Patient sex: F
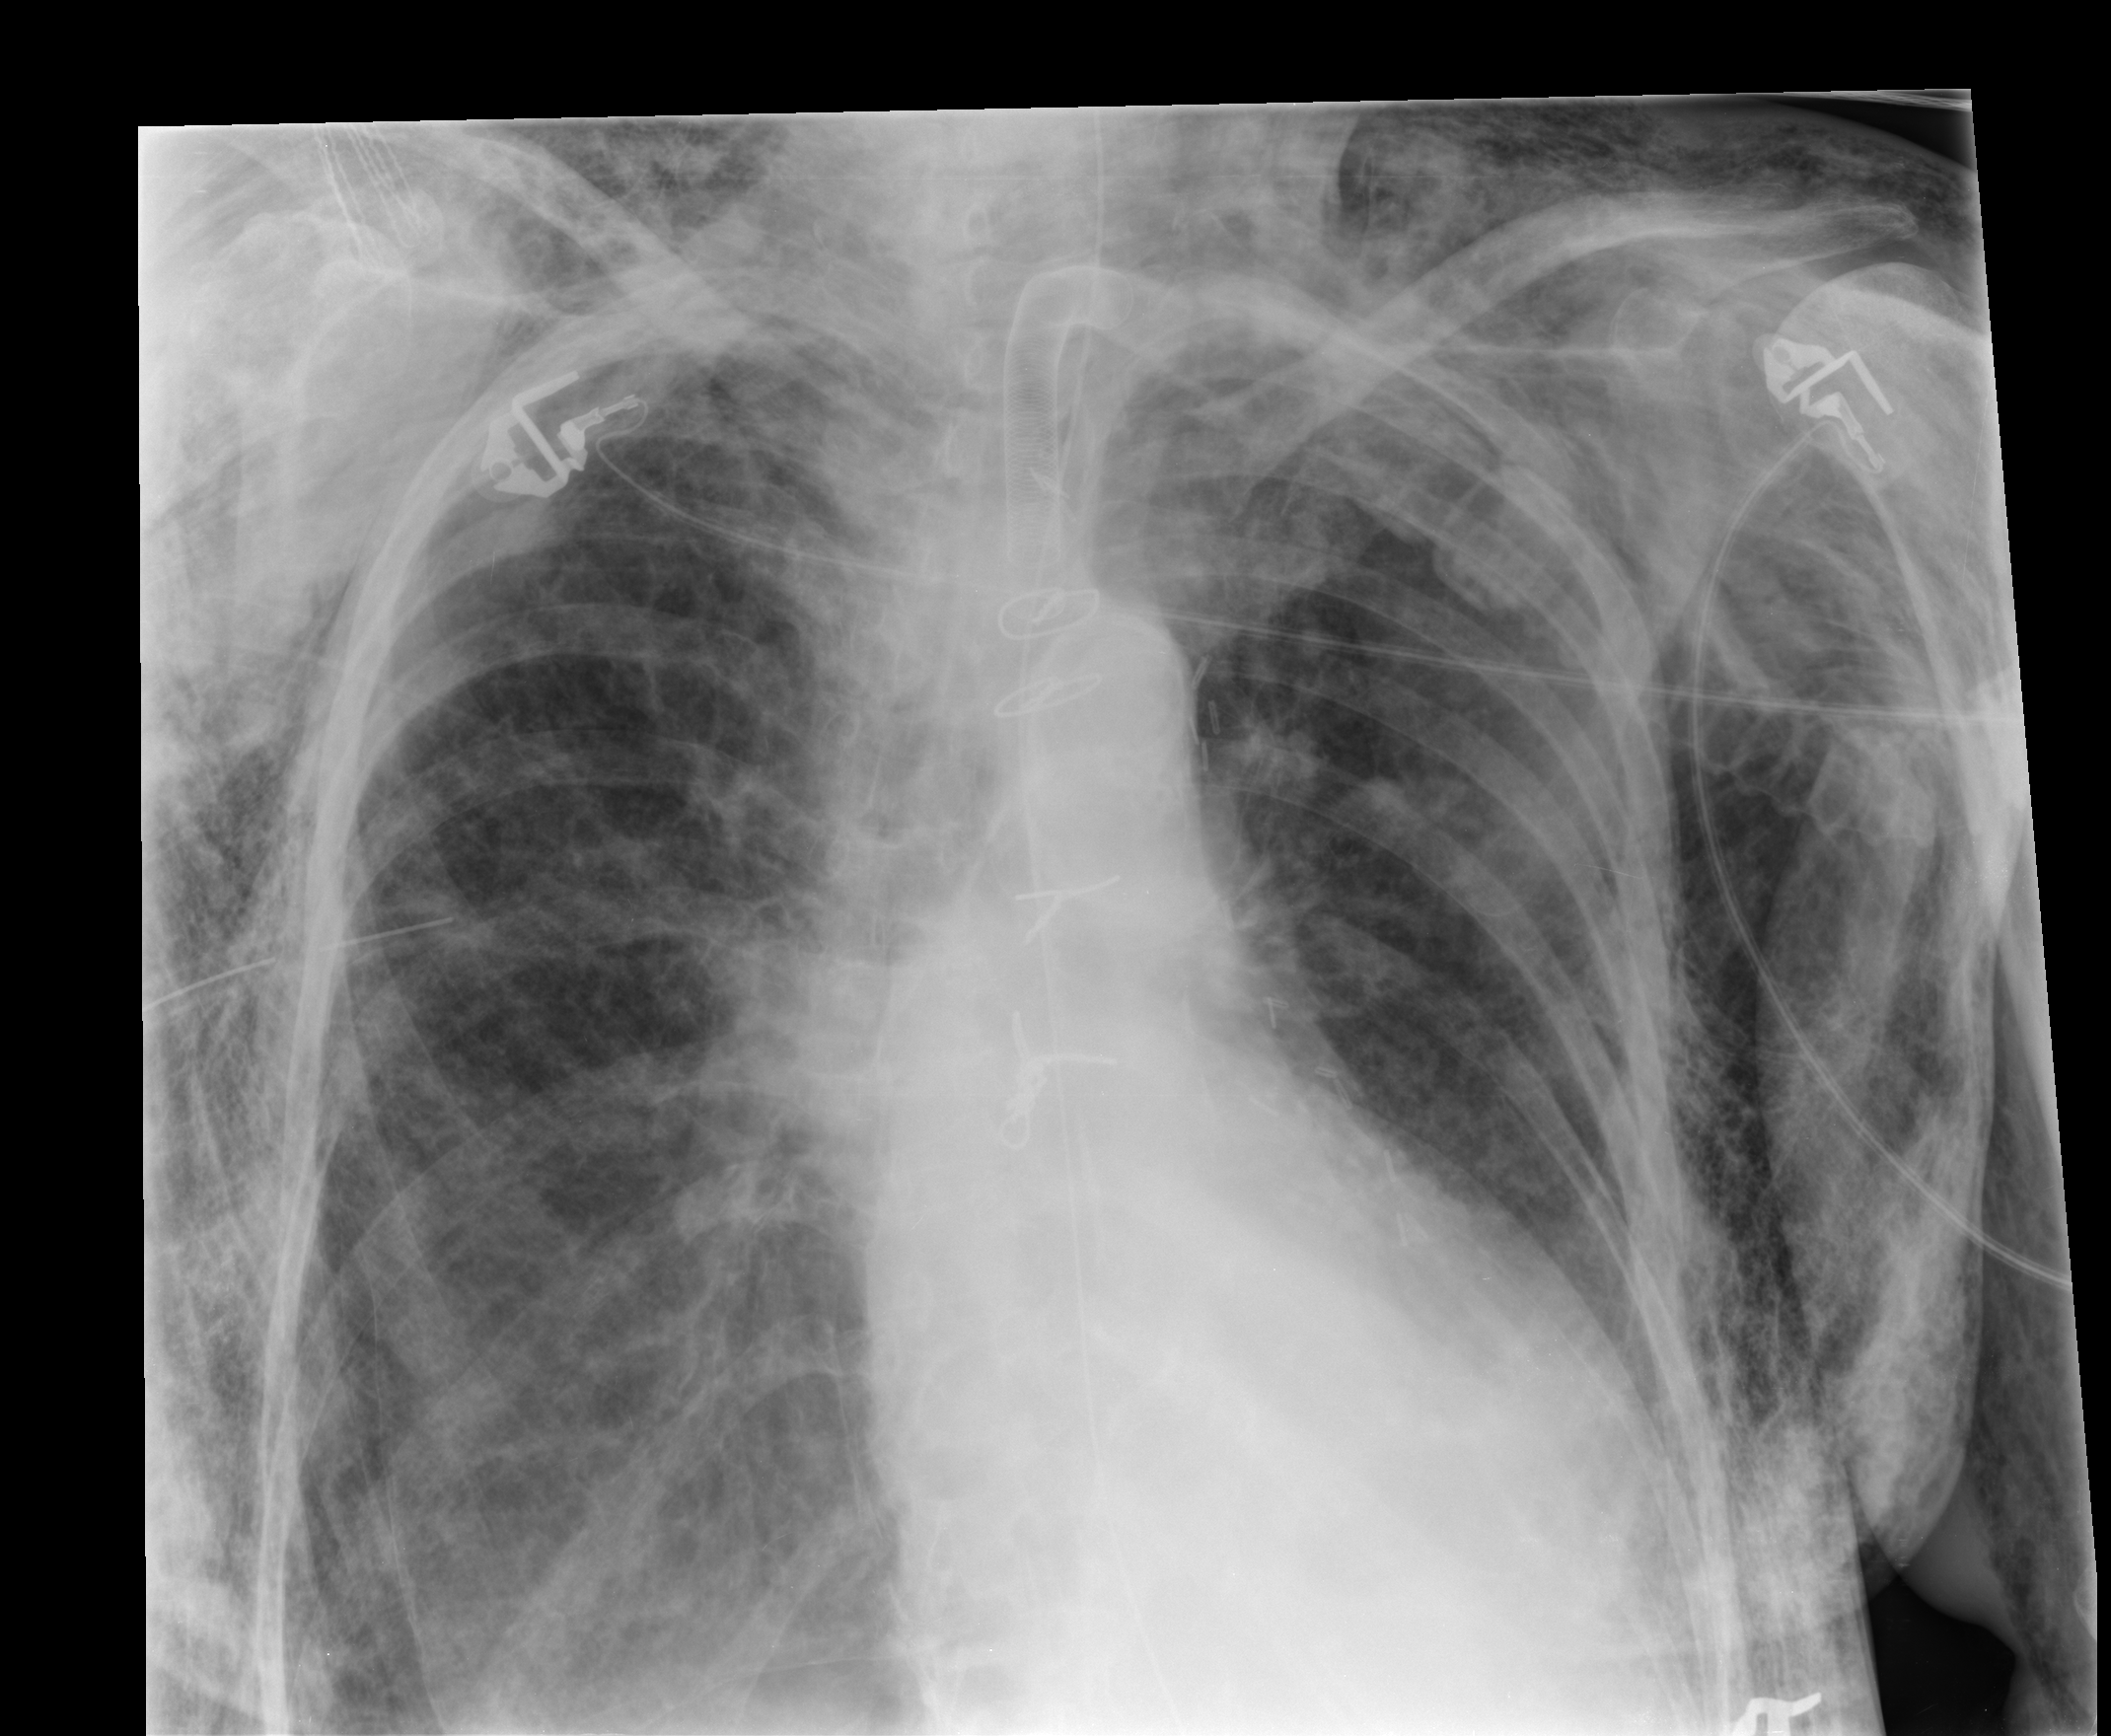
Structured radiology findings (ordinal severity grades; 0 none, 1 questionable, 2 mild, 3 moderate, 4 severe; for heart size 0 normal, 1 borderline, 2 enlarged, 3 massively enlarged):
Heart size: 0
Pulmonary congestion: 1
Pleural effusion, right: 0
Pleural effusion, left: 2
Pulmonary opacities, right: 1
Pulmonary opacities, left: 1
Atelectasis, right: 2
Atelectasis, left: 2